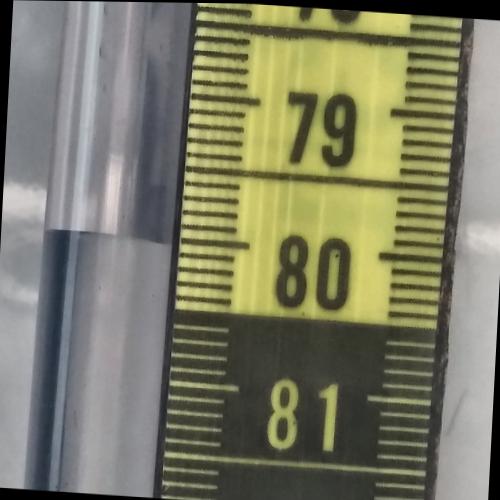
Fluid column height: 80.0 cm